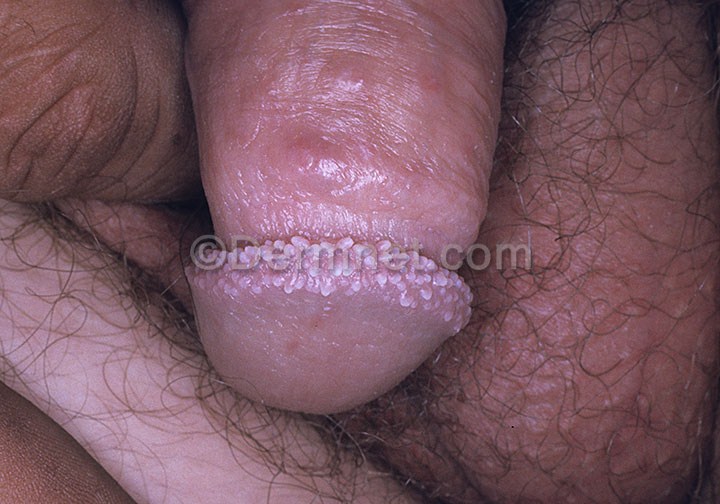
Disease: Herpes HPV and other STDs Photos